Question: I want to add a UIPickerView to a UITableViewCell. Right now I am just getting a black window. Can someone also explain me the concept of subclassing UI objects to a cell ie:when do we make our cell as the delegate and the datasource delegate? Thanks
EDIT: Here is the code of what i am doing right now
'''
case 1: {
cell = [tableView dequeueReusableCellWithIdentifier:@"groups"];
if (cell == nil) {
cell = [[UITableViewCell alloc] initWithStyle:UITableViewCellStyleDefault reuseIdentifier:@"groups"];
}
/*NSString *myGroupDetail = [_groupArray objectAtIndex:indexPath.row];
NSLog(@"the group detail label is %@",myGroupDetail);
cell.textLabel.text = myGroupDetail;
*/
[cell addSubview:_groupPicker];
break;
}
'''
The groups is the section in which I want the picker view, I am getting that data from an array.

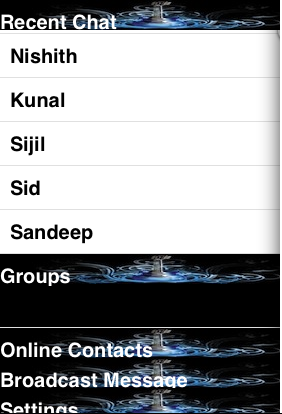
Answer: you would have to allocate and initialize a pickerview in your cellForRow method of the tableviewdelegate. ill sketch it for you =) how to initialize a cell itself should not be hard to find out if you google a bit ;-)
'''
...(tableView *)... cellForRowAtIndexPath... {
if(indexPath.row == pickerRow){
UIPickerView *pickerView = [[UIPickerView alloc]init];
cell = ... // alloc and initialize a cell
cell addSubview:pickerView];
}
else{ // your other cells }
return cell;
}
'''
im currently having trouble with git, so i uploaded a sample project to my private server: <URL>
github: <URL>
yu can modify and use the code however you want =)
sebastian